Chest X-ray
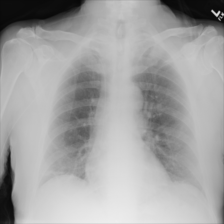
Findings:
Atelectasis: negative
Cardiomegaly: negative
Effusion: negative
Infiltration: negative
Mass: negative
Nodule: negative
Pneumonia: negative
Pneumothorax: negative
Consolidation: negative
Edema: negative
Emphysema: negative
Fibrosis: negative
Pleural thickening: negative
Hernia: negative